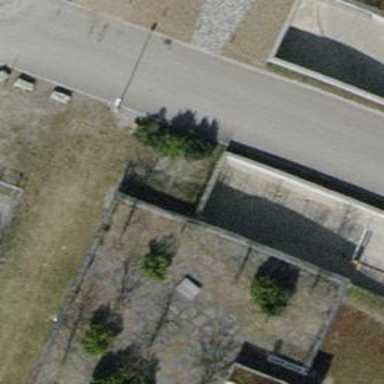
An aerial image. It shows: Parking entrance.